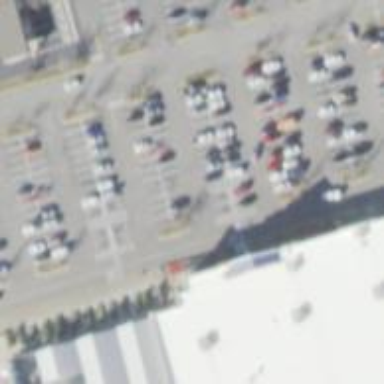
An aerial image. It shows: Parking space.